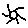
Label: sun